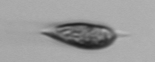
Label: Prorocentrum_triestinum